Question: The function below calculates binned averages, sizes the bin points on the graph relative to the number of observations in each bin, and plots a lowess line through the bin means. Instead of plotting the lowess line through the bin means, however, I would like to plot the line through the original dataset so that the error bands on the lowess line represent the uncertainty in the actual dataset, not the uncertainty in the binned averages. How do I modify 'geom_smooth()' so that it will plot the line using 'df' instead of 'dfplot'?
'''
library(fields)
library(ggplot2)
binplot <- function(df, yvar, xvar, sub = FALSE, N = 50, size = 40, xlabel = "X", ylabel = "Y"){
if(sub != FALSE){
df <- subset(df, eval(parse(text = sub)))
}
out <- stats.bin(df[,xvar], df[,yvar], N= N)
x <- out$centers
y <- out$stats[ c("mean"),]
n <- out$stats[ c("N"),]
dfplot <- as.data.frame(cbind(x,y,n))
if(size != FALSE){
sizes <- n * (size/max(n))
}else{
sizes = 3
}
ggplot(dfplot, aes(x,y)) +
xlab(xlabel) +
ylab(ylabel) +
geom_point(shape=1, size = sizes) +
geom_smooth()
}
'''
Here is a reproducible example that demonstrates how the function currently works:
'''
sampleSize <- 10000
x1 <- rnorm(n=sampleSize, mean = 0, sd = 4)
y1 <- x1 * 2 + x1^2 * .3 + rnorm(n=sampleSize, mean = 5, sd = 10)
binplot(data.frame(x1,y1), "y1", "x1", N = 25)
'''

As you can see, the error band on the lowess line reflects the uncertainty if each bin had an equal number of observations, but they do not. The bins at the extremes have far fewer obseverations (as illustrated by the size of the points) and the lowess line's error band should reflect that.
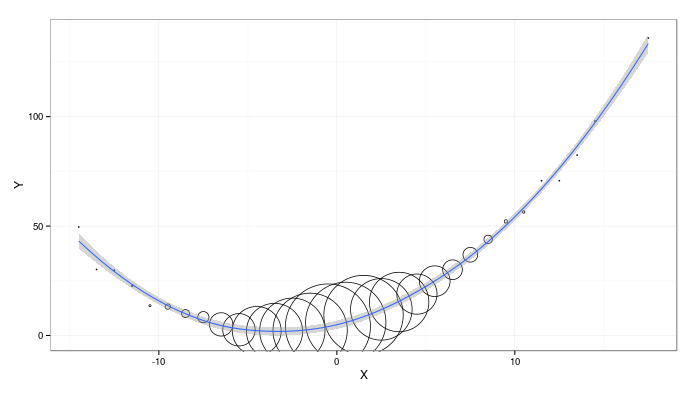
Answer: You can explicitly set the 'data=' parameter for each layer. You will also need to change the aesthetic mapping since the original data.frame had different column names. Just change your 'geom_smooth' call to
'''
geom_smooth(data=df, aes_string(xvar, yvar))
'''
with the sample data, this returned